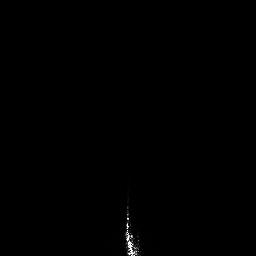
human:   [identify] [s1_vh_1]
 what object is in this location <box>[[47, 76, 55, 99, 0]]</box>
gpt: <ref>1 medium ship at the bottom</ref>